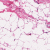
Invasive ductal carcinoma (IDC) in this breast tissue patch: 0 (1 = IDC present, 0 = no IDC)